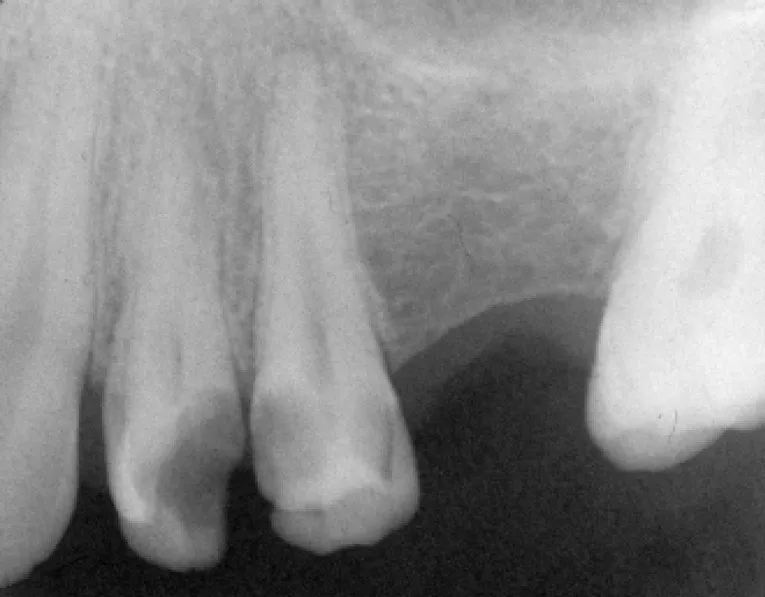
Preoperative radio-graph, showing caries and very vague two separate roots in first premolar tooth.
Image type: radiology (x_ray)